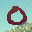
Label: 0